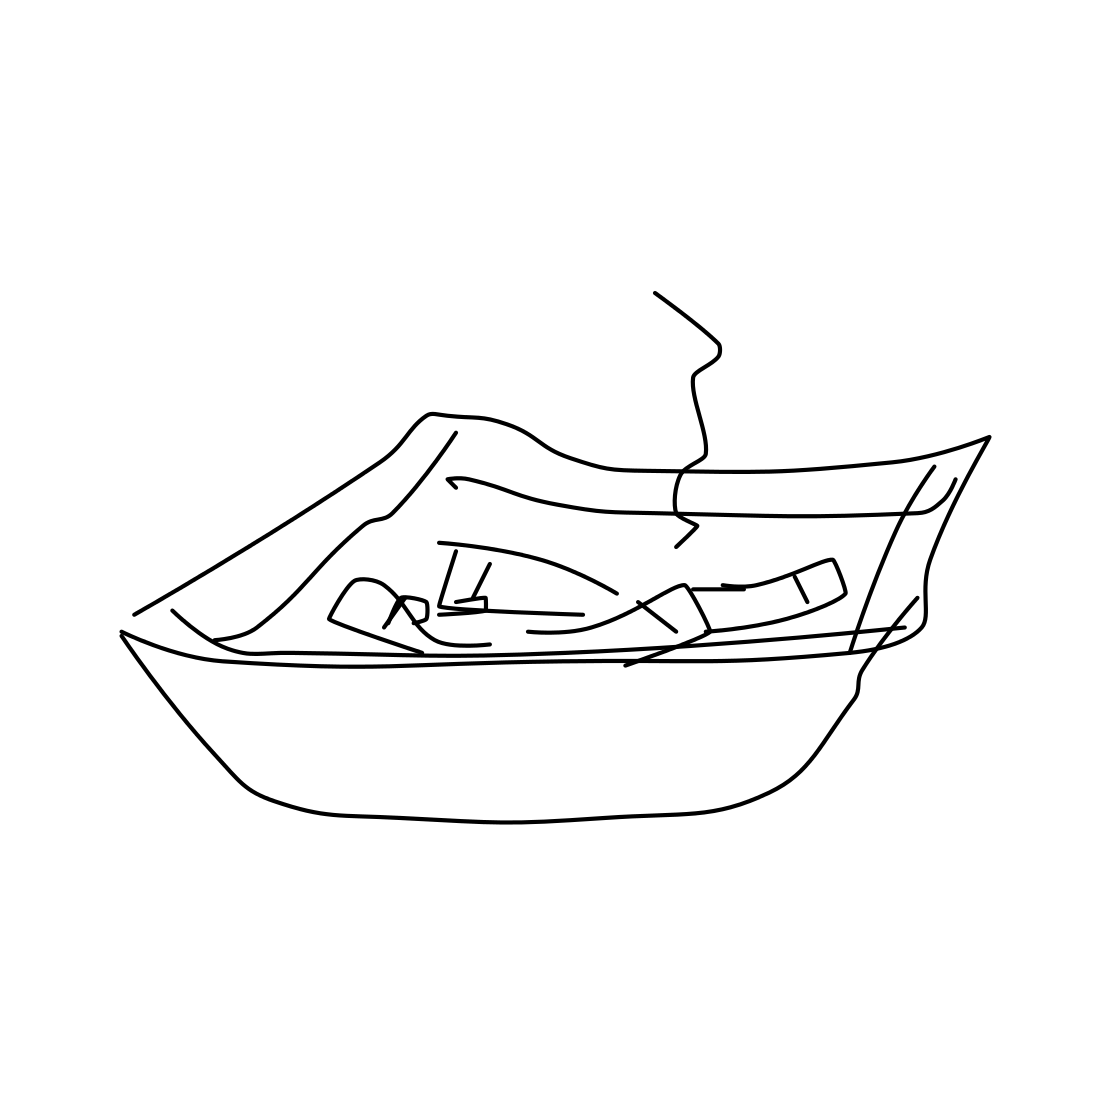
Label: ashtray